Question: I successfully amended the nice CloudBalancing example to include the fact that I may only have a limited number of computers open at any given time (thanx optaplanner team - easy to do). I believe this is referred to as a bounded-space problem. It works dandy.
The processes come in groupwise, say 20 processes in a given order per group. I would like to amend the example to have optaplanner also change the order of these groups (not the processes within one group). I have therefore added a class 'ProcessGroup' in the domain with a member 'List<Process>', the instances of 'ProcessGroup' being stored in a 'List<ProcessGroup>'. The desired optimisation would shuffle the members of this List, causing the instances of 'ProcessGroup' to be placed at different indices of the List 'List<ProcessGroup>'. The index of 'ProcessGroup' should be 'ProcessGroup.index'.
The documentation states that "if in doubt, the planning entity is the many side of the many-to-one relationsship." This would mean that 'ProcessGroup' is the planning entity, the member 'index' being a planning variable, getting assigned to (hopefully) different integers. After every new assignment of indices, I would have to resort the list 'List<ProcessGroup' in ascending order of 'ProcessGroup.index'. This seems very odd and cumbersome. Any better ideas?
Thank you in advance!
Philip.

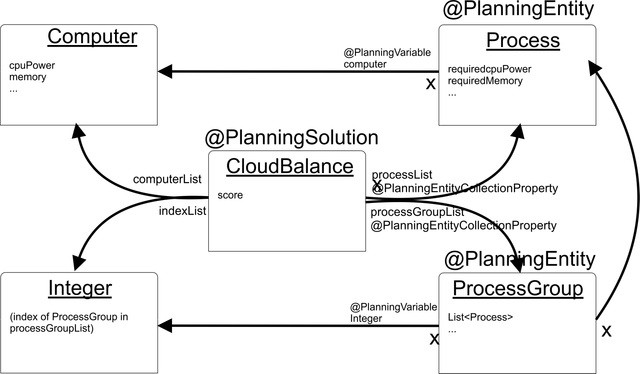
Answer: The current design has a few disadvantages:
- -
Train of thought: there's something off in this model:
- -
If none of the reasoning above applies (which would surprise me) than the original model might be valid nonetheless :)